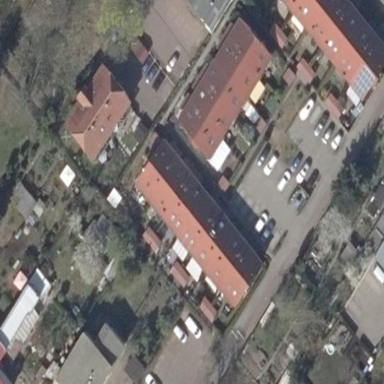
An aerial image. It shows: Terrace building.